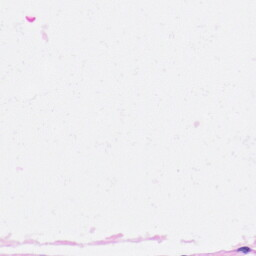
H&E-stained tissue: Heart